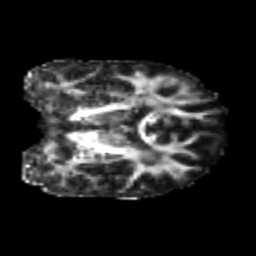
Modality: FA
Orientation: coronal
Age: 22
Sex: female
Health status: healthy
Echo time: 0.074 s